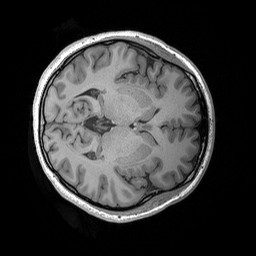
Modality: T1w
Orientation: axial
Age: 22